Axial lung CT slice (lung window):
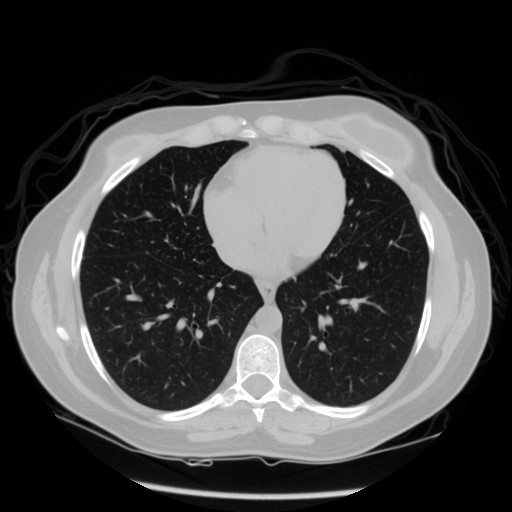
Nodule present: no